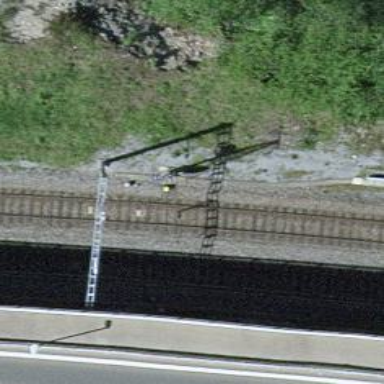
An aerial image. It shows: Railway signal.